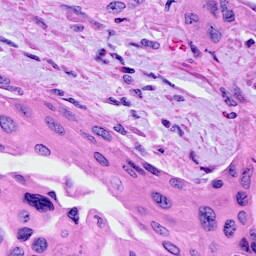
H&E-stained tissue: Cervix